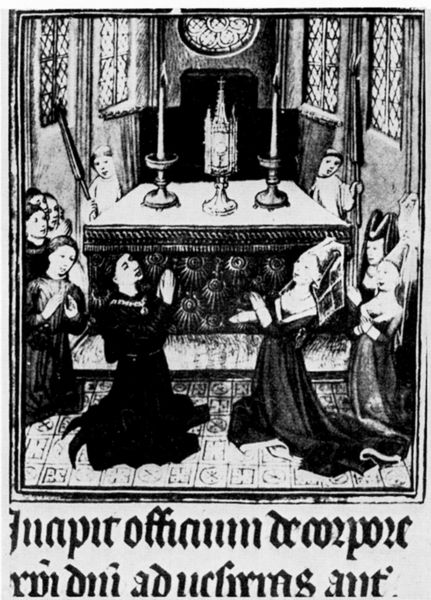
Titel: Bibl. Royal Ms. 9026
Institution: Brüssel, Bibl. Royal
Schlagwörter: frauen, menschen, abend, fenster, hüte, männer, zeichnung, schleier, haube, rahmen, hände, kirche, gewand, kutte, familie, paar, schrift, kette, kerze, kerzen, dom, druck, illustration, text, knien, beten, gebet, altar, rosette, ministranten, monstranz, hochzeit, anbetung, reliquie, latein, kerzenstand